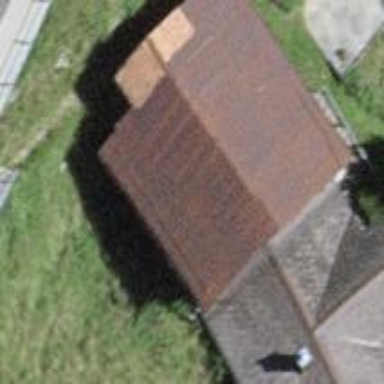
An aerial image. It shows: Rural barn.